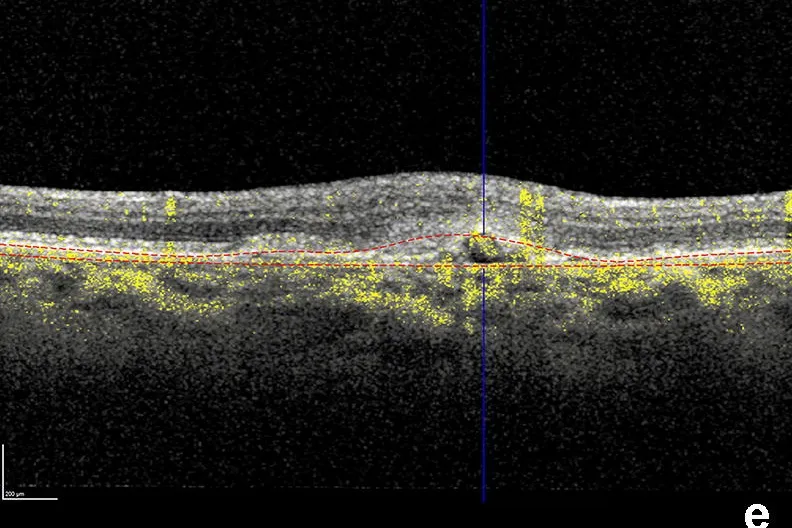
Optical coherence tomography angiography (OCTA) with the right eye represented by the right column.
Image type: ophthalmic_imaging (oct)